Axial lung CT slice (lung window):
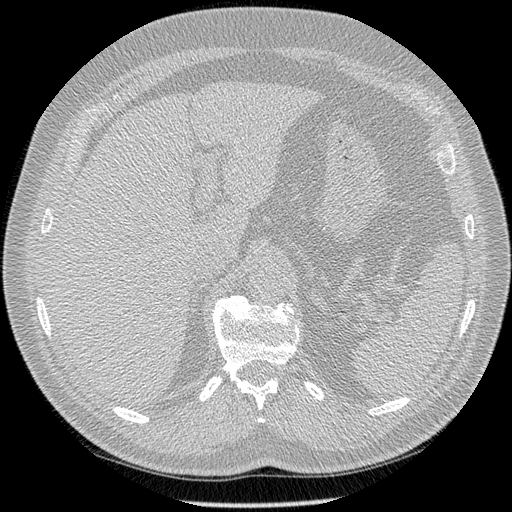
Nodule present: no